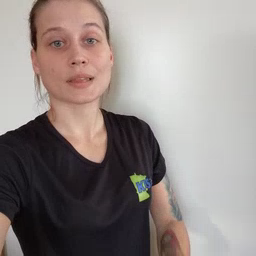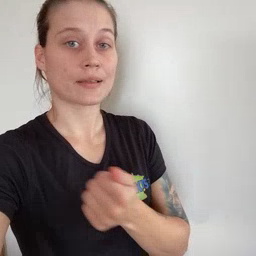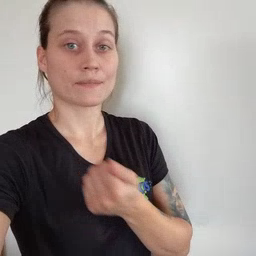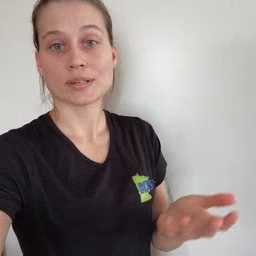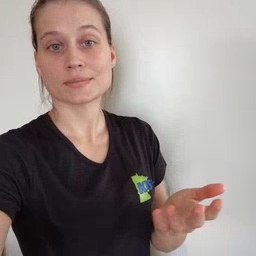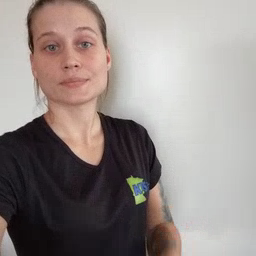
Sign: every